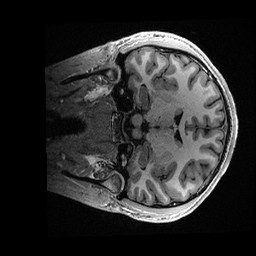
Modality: T1w
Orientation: coronal
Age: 21
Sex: male
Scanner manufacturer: ge
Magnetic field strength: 3 T
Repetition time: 0.006952 s
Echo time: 0.00292 s